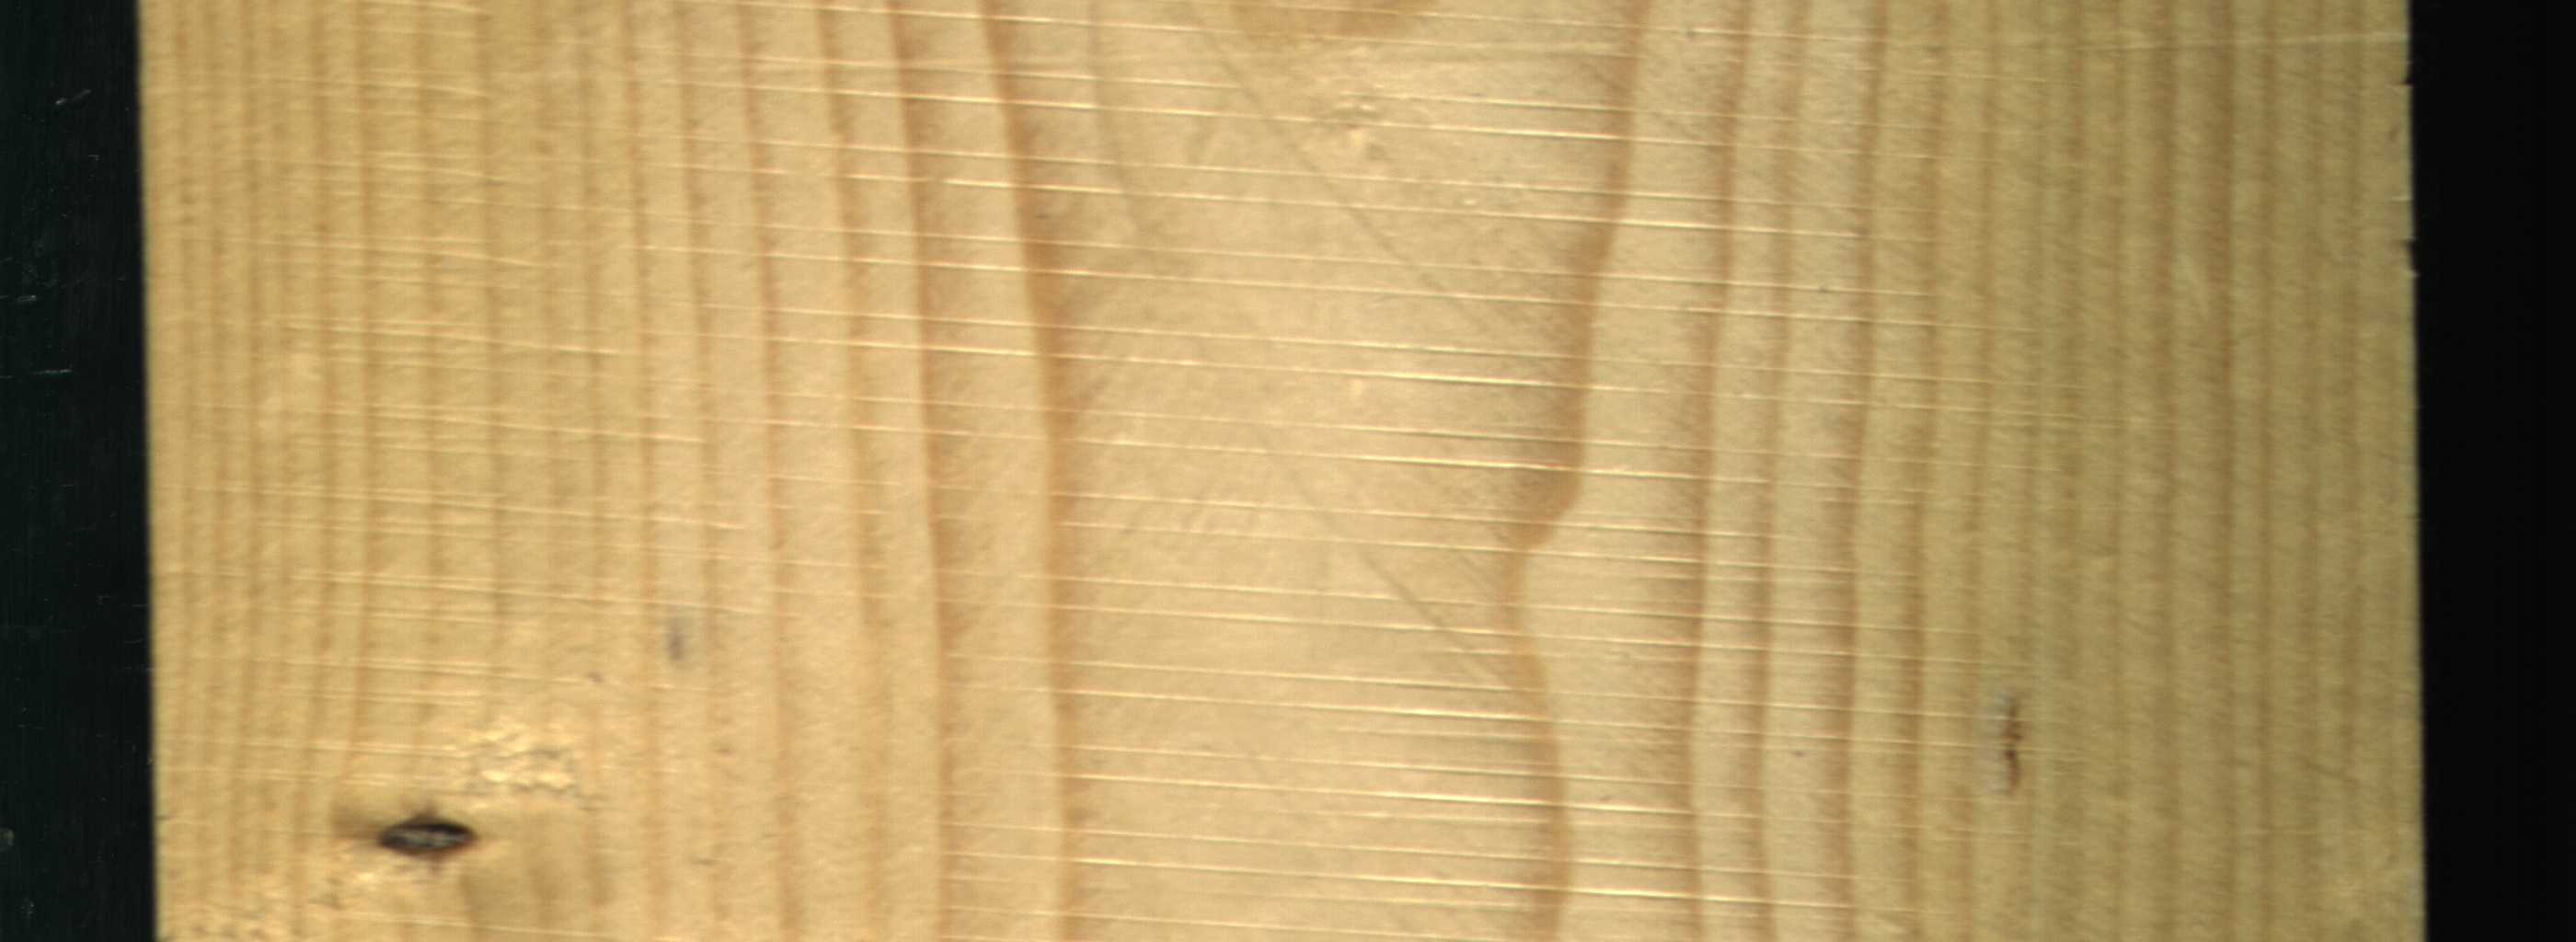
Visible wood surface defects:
resin
Dead_Knot